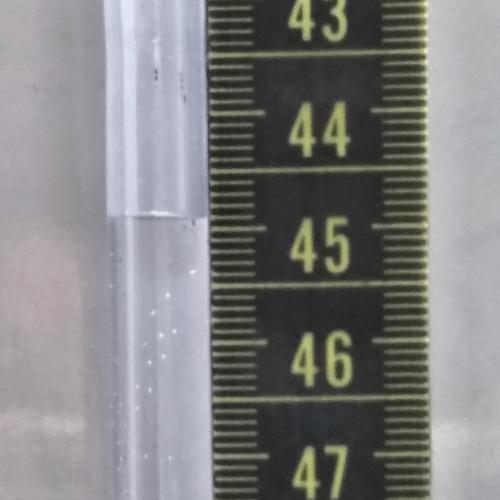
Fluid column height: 44.9 cm